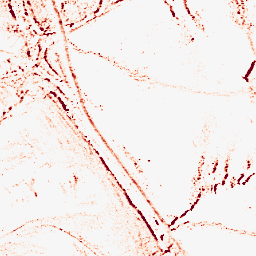
Category: morphological
Decomposition family: morphological_rect
Decomposition parameters: operation: opening
width: 5
height: 3
Upsampling method: linear_exact
Upsampling parameters: scale: 8
Upsampling scale: 8